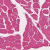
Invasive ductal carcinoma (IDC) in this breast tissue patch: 0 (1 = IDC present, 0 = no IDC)